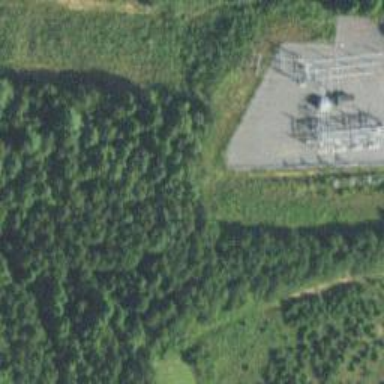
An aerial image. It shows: Distribution power substation secured by fence.